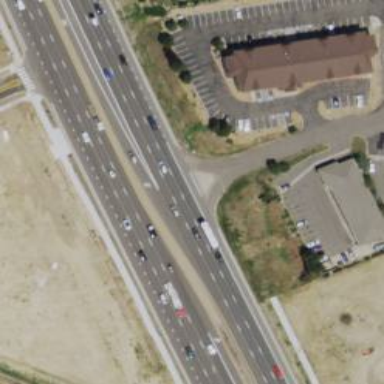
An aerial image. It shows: Trunk highway.